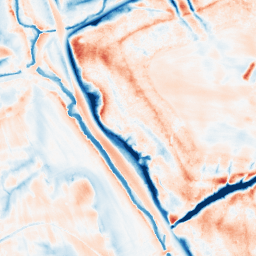
Category: edge_preserving
Decomposition family: guided
Decomposition parameters: radius: 8
eps: 0.1
Upsampling method: bicubic
Upsampling parameters: scale: 2
Upsampling scale: 2